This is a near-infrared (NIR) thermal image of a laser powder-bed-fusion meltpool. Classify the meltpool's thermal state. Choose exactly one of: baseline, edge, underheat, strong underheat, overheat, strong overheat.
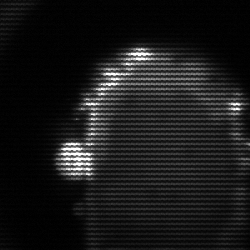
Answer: baseline